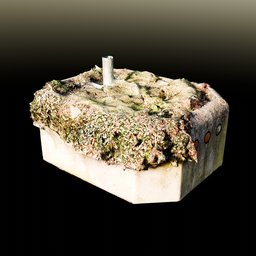
Label: architecture